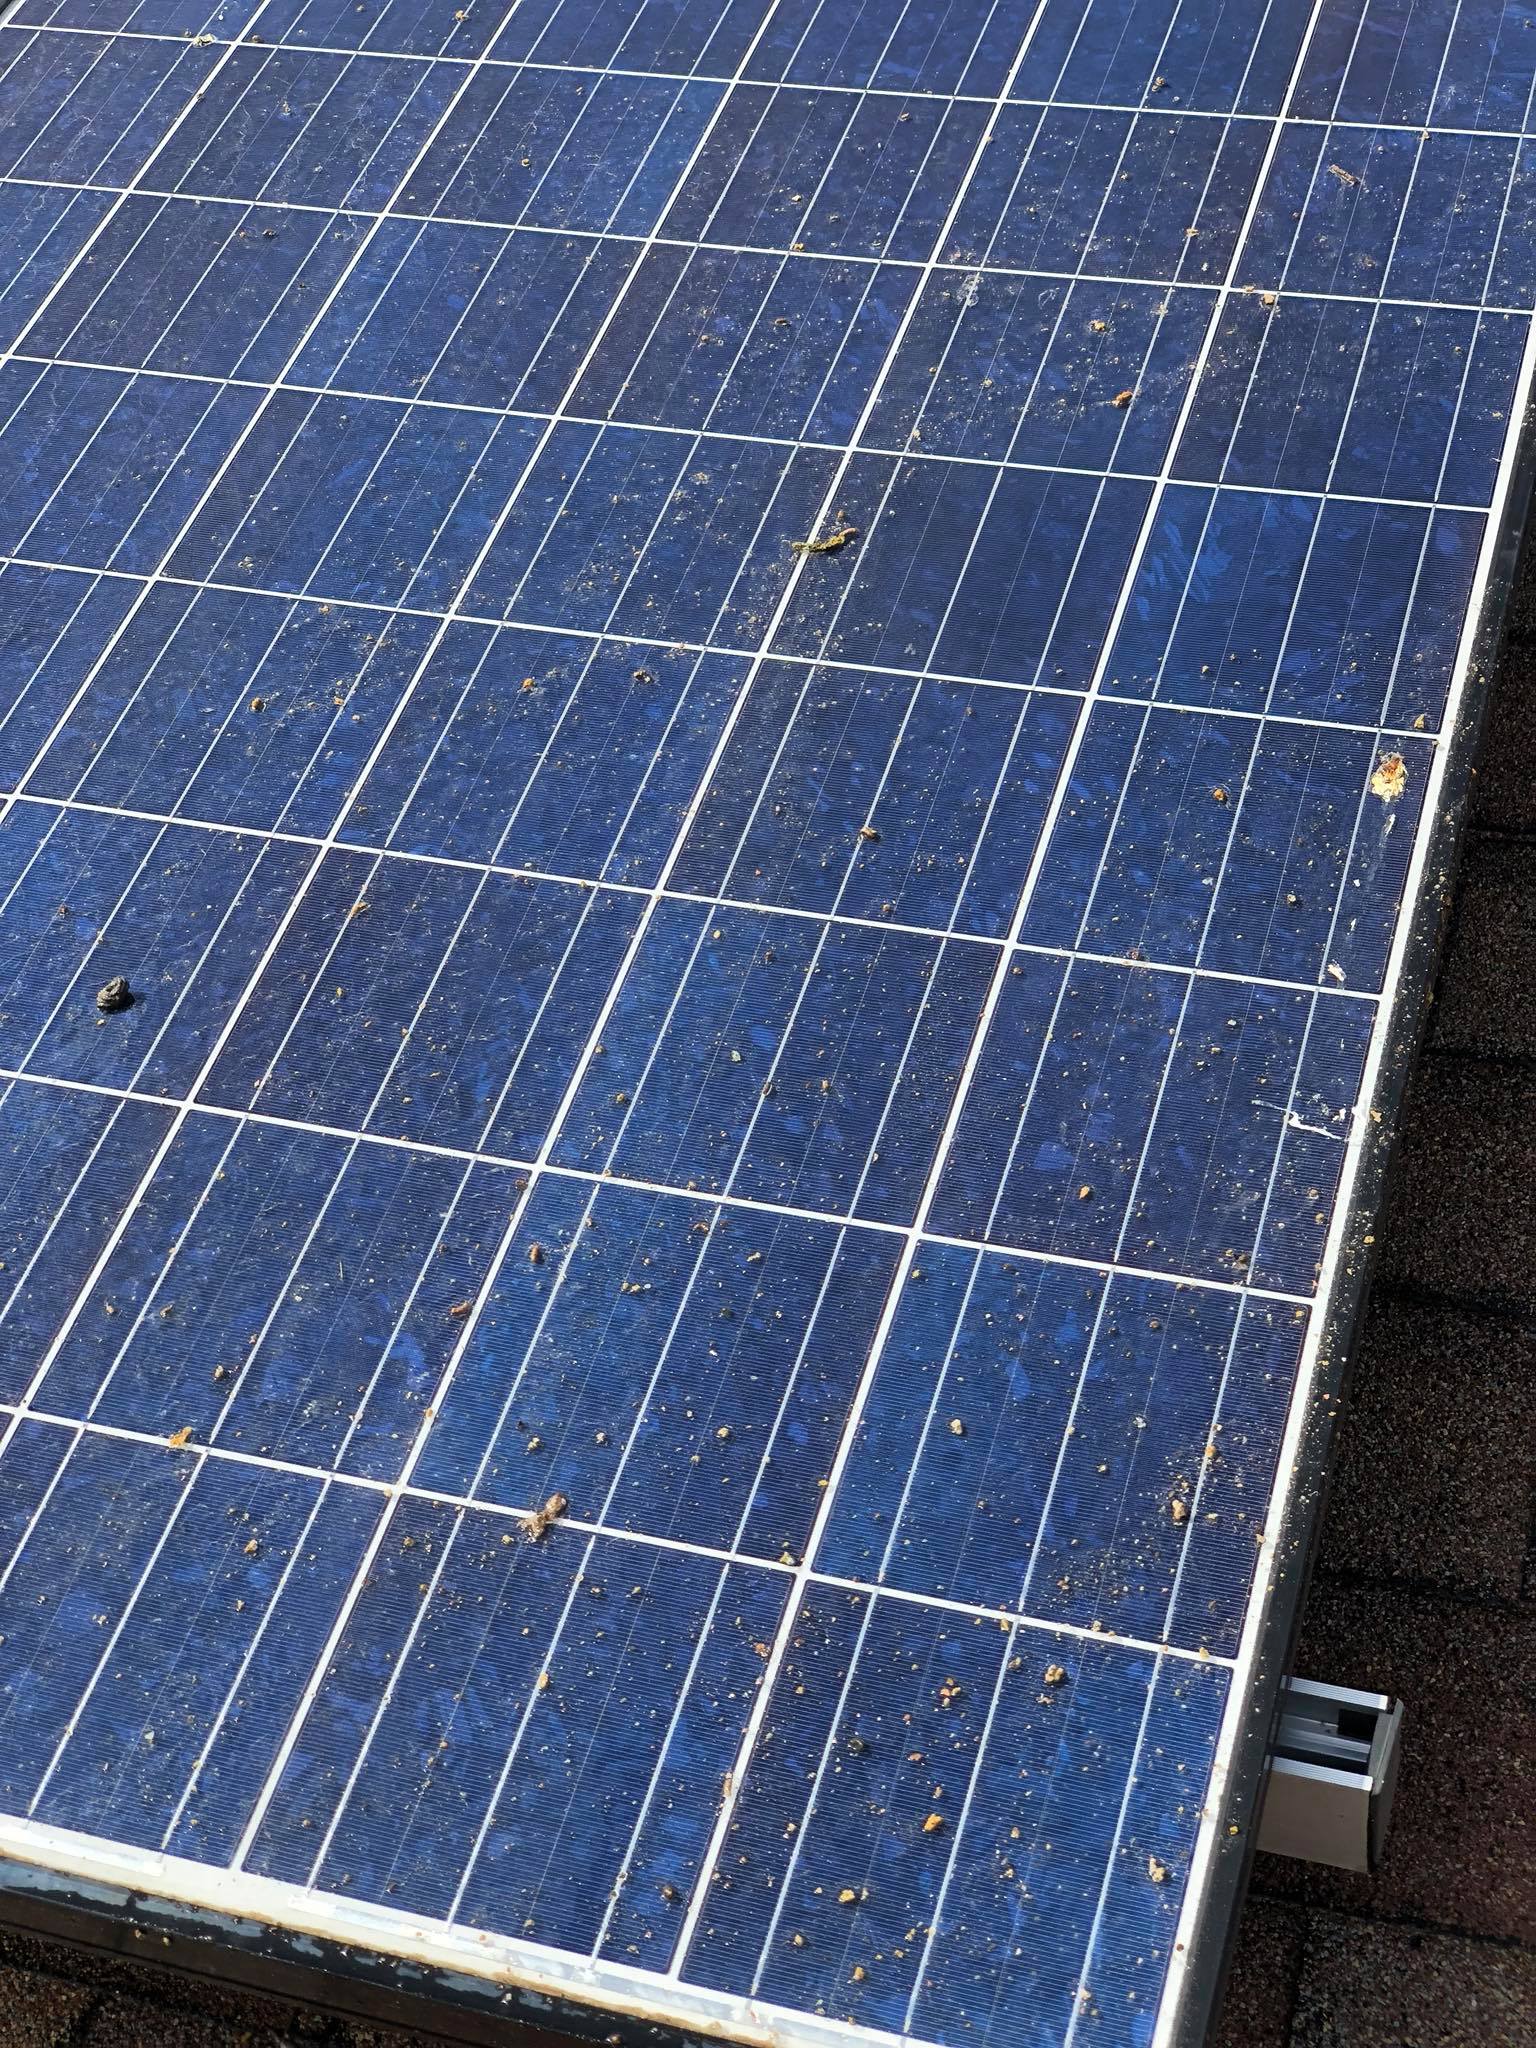
Label: Bird-drop